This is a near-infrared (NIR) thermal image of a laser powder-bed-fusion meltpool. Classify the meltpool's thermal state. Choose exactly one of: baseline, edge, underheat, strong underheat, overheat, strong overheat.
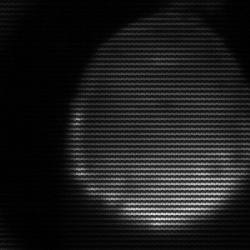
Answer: edge